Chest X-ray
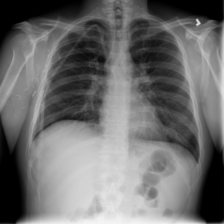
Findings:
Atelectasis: negative
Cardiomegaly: negative
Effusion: negative
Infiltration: negative
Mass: negative
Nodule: negative
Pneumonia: negative
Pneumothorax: negative
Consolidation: negative
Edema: negative
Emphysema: negative
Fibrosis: negative
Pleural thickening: negative
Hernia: negative